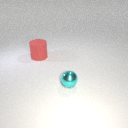
large red rubber cylinder to the left of small cyan metal sphere